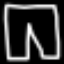
Label: pants